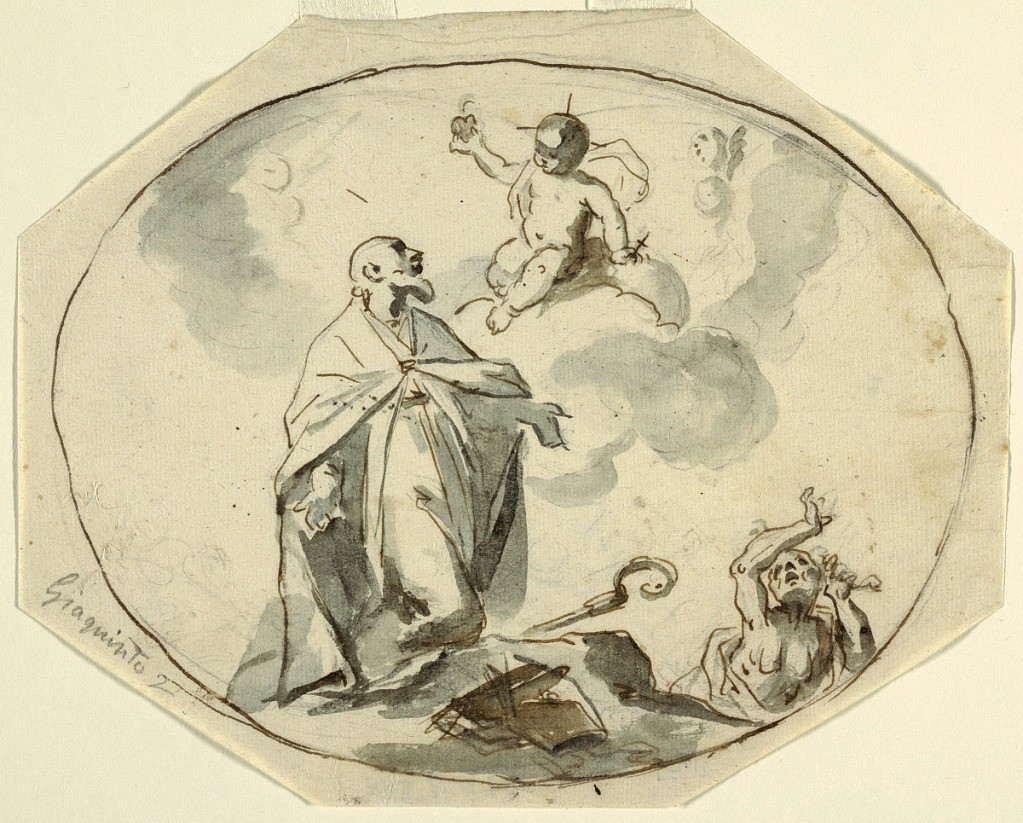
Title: Bishop Saint Adoring Christ Child
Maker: Corrado Giaquinto, Italian, 1703 - 1765
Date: ca. 1725–50
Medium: Pen and brown ink, brush and gray wash, graphite on cream laid paper
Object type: Drawing
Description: Kneeling saint is looking up at a vision of the Christ Child holding a cross in one hand and an orb in another. In the lower right, an undressed older woman is crying out in despair and tearing at her hair.